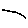
Label: circle